Question: I am new to android developing, as a part of my learning, I am making a multilingual news reader application, where the application is fetching rss feeds from google news and parses.
for this, I am using tabbed view for showing multiple languages, user can swipe through different language. application contains Hindi,Malayalam,English, and Tamil tabs, all lists particular news items.
each language view page is separate fragment. and there are totally four fragments is there in the application and main activity holds all these.
for all these fragments I have one AsyncTask extended class, which loads and parses news from the server.and returns an array list on its doInBackground method, but the problem with this is when I swiping from one tab to another it works very slow. I am pasting my code down. I think my AsyncTask usage is not correct, because I am showing a progress bar in onPreExecute method, but it also not showing in proper.
please anyone look on to my code and help me to correct
'''
@Override
public View onCreateView(LayoutInflater inflater, ViewGroup container,
Bundle savedInstanceState) {
ArrayList<HashMap<String, String>> newsWrapper;
context = getActivity();
View rootView = inflater.inflate(R.layout.english_news_fragment, container, false);
NewsLoader newsLoader = new NewsLoader(context, language);
newsLoader.execute();
try {
newsWrapper = newsLoader.get();
} catch (InterruptedException e) {
e.printStackTrace();
} catch (ExecutionException e) {
e.printStackTrace();
} finally {
showNews(newsWrapper);
}
return rootView;
}
'''
'''
public class NewsLoader extends AsyncTask{
public NewsLoader(Context context, String language) {
this.context = context;
this.language = language;
}
@Override
protected void onPreExecute() {
startDialogue();
initAll(language);
}
@Override
protected ArrayList<HashMap<String, String>> doInBackground(Void... params) {
getNews();
news = processXML();
} catch (Exception e) {
e.printStackTrace();
}
return news;
}
@Override
protected void onPostExecute(ArrayList<HashMap<String, String>> aVoid) {
super.onPostExecute(aVoid);
stopDialogue();
}
}
'''
AsyncTask.get() blocks the UI. so that I have to implement a call back interface, can anyone help me to do it I have read a little from <URL> but how will be its calling and how do I pass the result to MainActivity ?
Screen shot

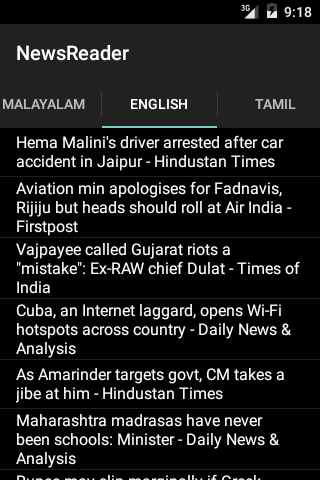
Answer: I have got the answer.
I have made a callback interface for passing the result to Fragment
'''
public interface CallBackReciever {
public void recieveData(ArrayList<HashMap<String,String>> result);
}
'''
and implemented this interface with fragment.
then passed a context of this interface to . and in its method invoked method
'''
@Override
public void recieveData(ArrayList<HashMap<String, String>> result) {
newsWrapper = result;
showNewsOnUI();
}
'''
'''
public class NewsLoader extends AsyncTask<Void, Void, ArrayList<HashMap<String, String>>>{
public NewsLoader(CallBackReciever callBackReciever) {
this.callBackReciever = callBackReciever;
}
@Override
protected void onPreExecute() {
startDialogue();
}
@Override
protected ArrayList<HashMap<String, String>> doInBackground(Void... params) {
initAll(language);
result = processNews()
return result;
}
@Override
protected void onPostExecute(ArrayList<HashMap<String, String>> result) {
stopDialogue();
callBackReciever.recieveData(result);
}
}
'''